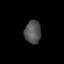
Tissue: skin
Cell type: Epithelial cells
Senescence score: 0.9259
Nuclear area (px): 371
Mean DAPI intensity: 82.464